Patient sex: M
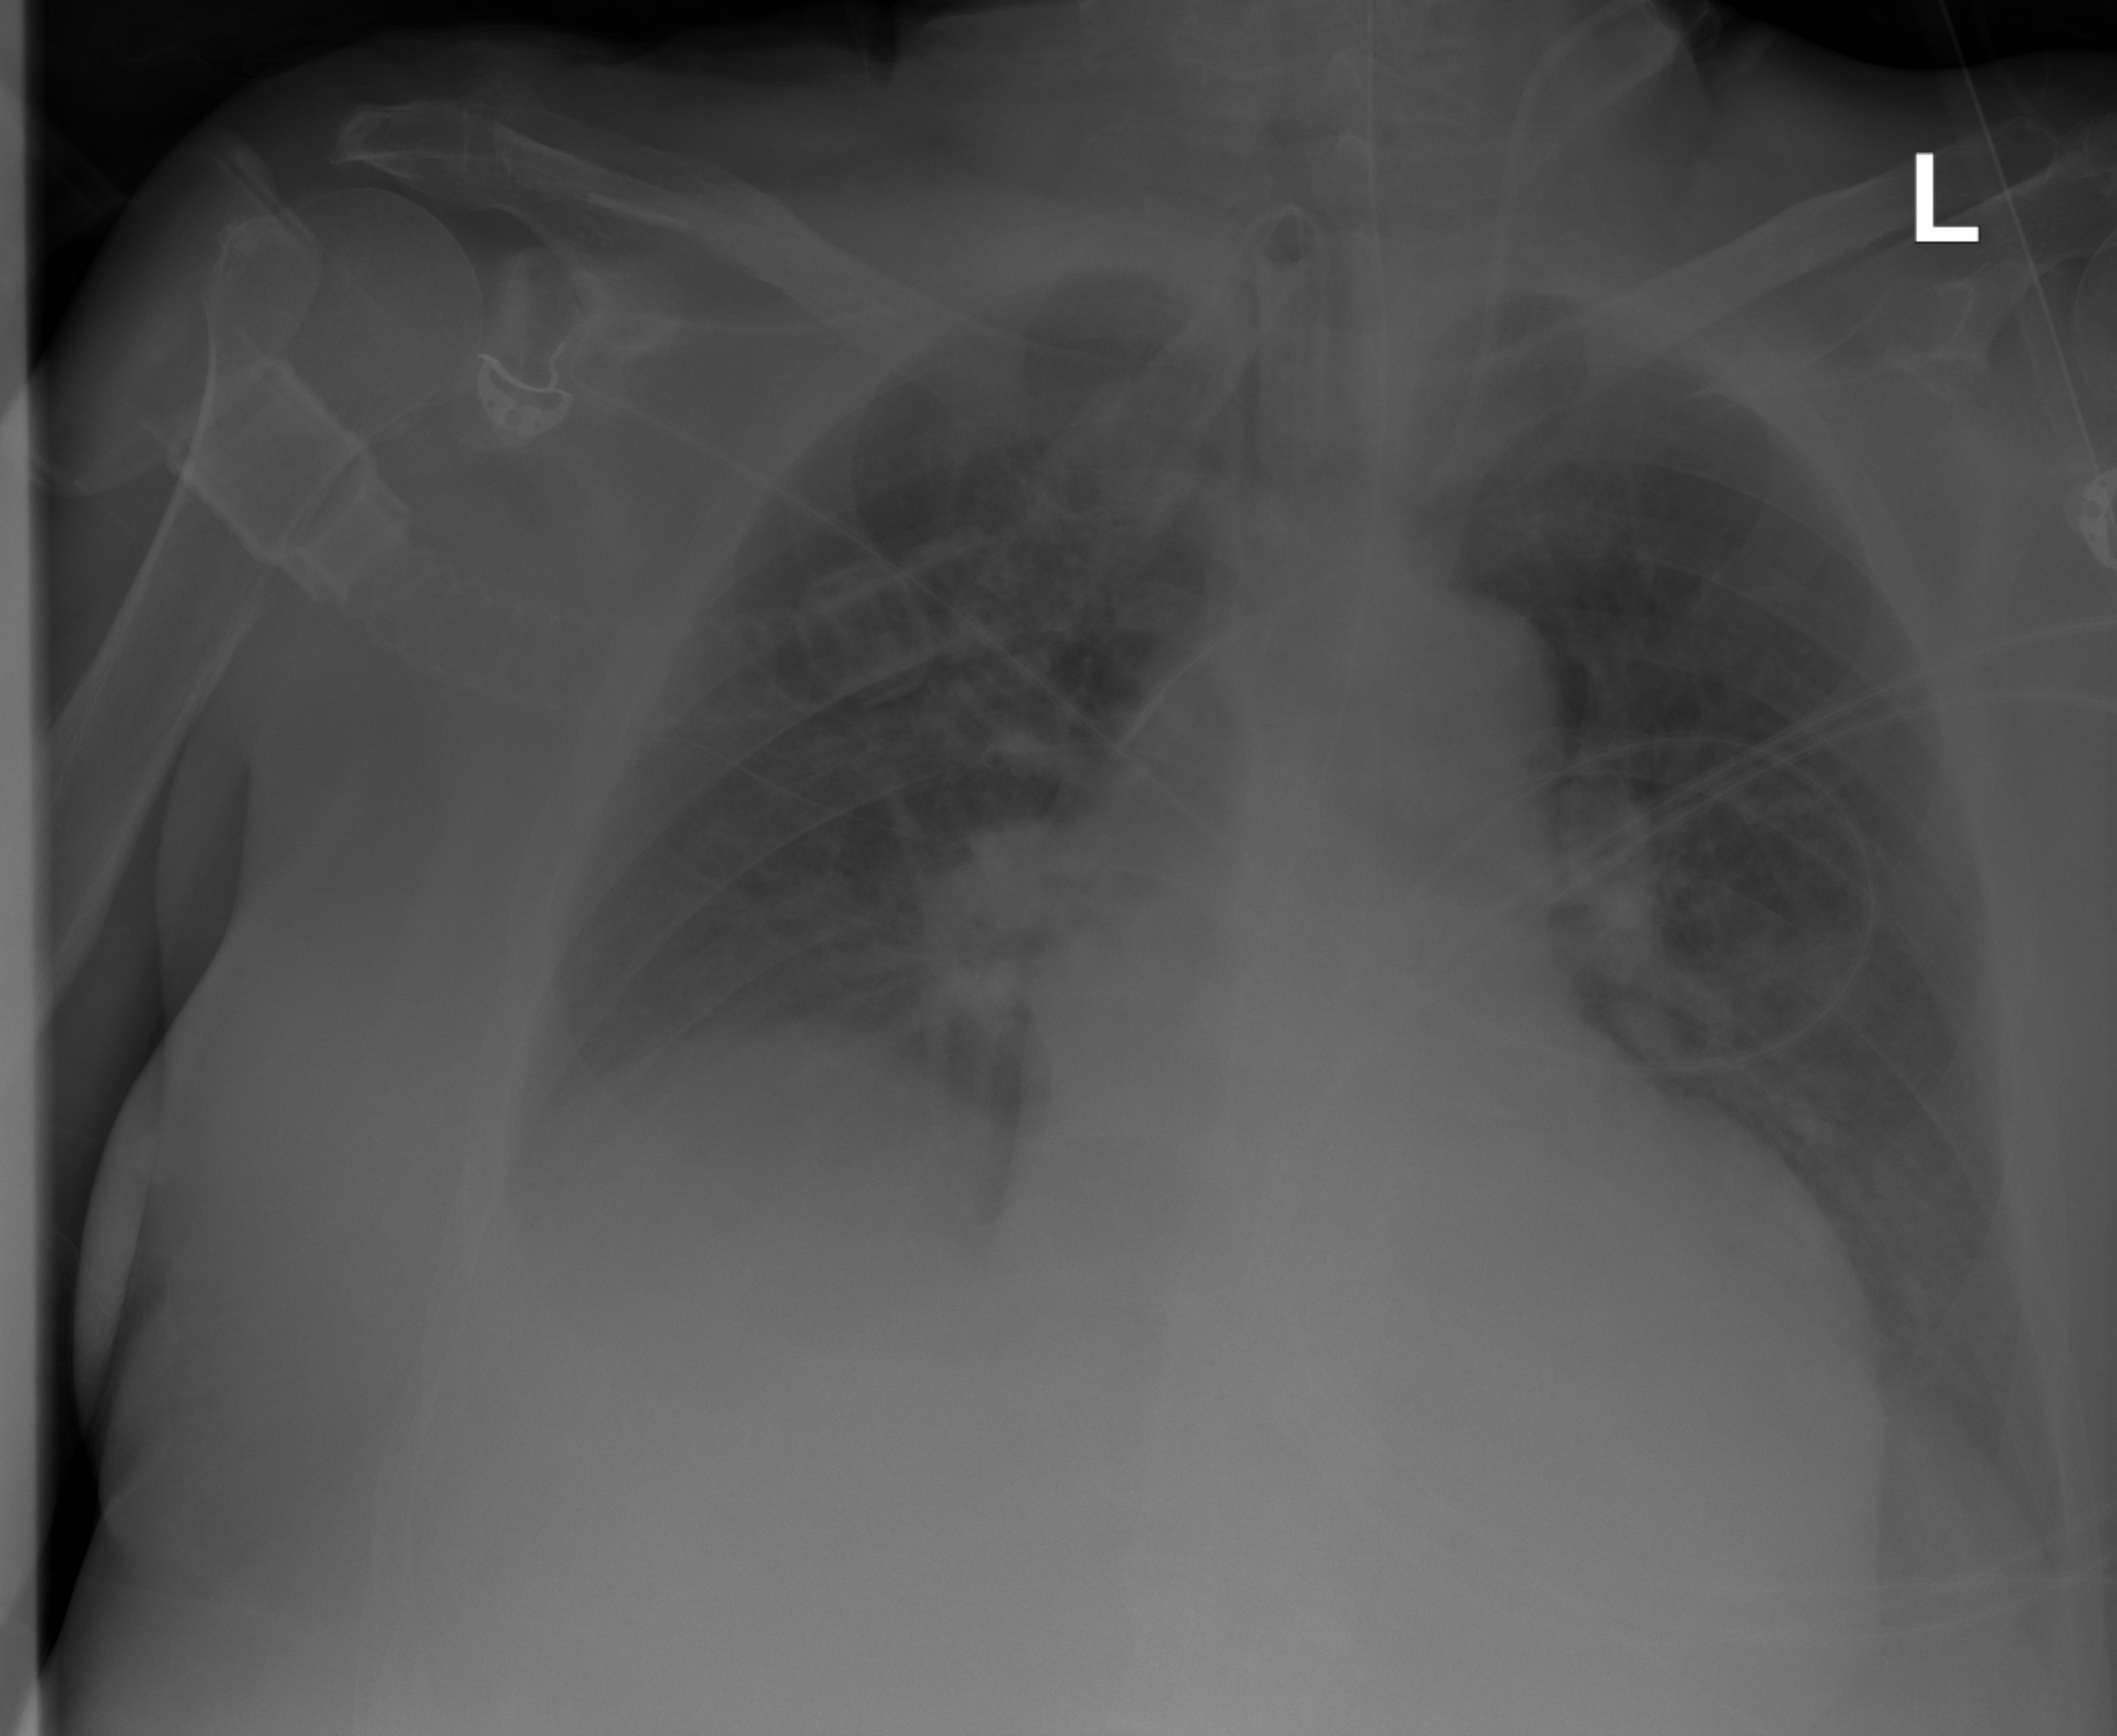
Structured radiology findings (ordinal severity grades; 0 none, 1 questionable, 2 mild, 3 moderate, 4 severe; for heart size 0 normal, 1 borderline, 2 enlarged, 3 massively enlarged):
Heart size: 2
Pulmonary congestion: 2
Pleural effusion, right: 2
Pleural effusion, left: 2
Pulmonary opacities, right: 2
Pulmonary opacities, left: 0
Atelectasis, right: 2
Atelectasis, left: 0